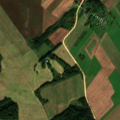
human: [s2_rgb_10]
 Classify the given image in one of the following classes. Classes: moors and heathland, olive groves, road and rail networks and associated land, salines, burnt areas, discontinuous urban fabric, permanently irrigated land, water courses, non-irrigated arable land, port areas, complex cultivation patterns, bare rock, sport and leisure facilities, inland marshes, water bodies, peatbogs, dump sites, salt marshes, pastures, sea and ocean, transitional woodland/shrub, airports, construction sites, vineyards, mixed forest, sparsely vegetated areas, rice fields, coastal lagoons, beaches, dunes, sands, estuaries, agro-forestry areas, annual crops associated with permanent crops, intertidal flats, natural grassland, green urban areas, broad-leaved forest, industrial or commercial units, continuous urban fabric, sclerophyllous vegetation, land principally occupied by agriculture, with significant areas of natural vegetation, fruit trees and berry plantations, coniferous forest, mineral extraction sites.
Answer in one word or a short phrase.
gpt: non-irrigated arable land, land principally occupied by agriculture, with significant areas of natural vegetation, coniferous forest, mixed forest